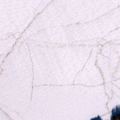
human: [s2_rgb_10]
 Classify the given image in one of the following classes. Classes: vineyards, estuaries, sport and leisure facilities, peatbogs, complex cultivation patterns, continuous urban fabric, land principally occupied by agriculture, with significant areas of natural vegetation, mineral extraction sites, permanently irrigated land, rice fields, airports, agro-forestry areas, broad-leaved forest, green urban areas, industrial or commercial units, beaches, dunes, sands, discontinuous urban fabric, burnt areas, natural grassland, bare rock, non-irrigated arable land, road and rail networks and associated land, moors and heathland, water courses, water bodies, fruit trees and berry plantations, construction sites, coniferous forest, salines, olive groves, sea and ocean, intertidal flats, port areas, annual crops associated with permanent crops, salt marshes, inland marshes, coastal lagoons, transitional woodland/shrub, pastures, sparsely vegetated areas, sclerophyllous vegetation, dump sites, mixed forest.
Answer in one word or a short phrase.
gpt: industrial or commercial units, water bodies